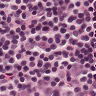
Metastatic tissue present: no